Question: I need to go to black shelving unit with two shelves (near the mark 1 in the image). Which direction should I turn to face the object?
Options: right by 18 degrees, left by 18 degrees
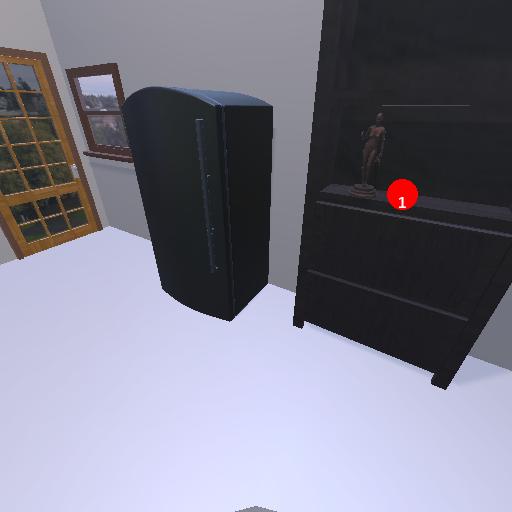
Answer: right by 18 degrees